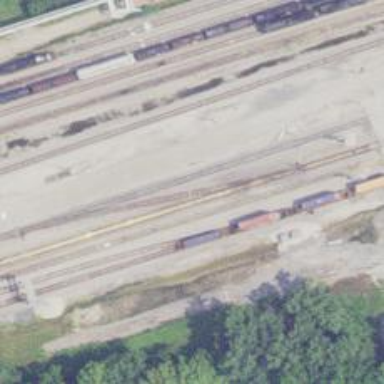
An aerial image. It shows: Railway yard.